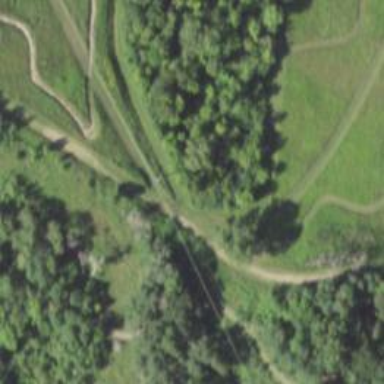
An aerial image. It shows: Advanced nordic footway track groomed for classic and skating styles.